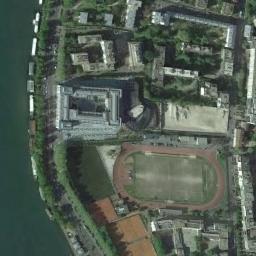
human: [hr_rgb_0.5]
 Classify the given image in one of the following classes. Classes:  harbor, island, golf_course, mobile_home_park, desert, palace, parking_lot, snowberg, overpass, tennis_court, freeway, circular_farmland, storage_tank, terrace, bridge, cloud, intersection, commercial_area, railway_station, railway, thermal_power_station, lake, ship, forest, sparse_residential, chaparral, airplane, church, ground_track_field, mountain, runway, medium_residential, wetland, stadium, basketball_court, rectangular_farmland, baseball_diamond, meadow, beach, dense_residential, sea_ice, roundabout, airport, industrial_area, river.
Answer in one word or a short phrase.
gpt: ground_track_field